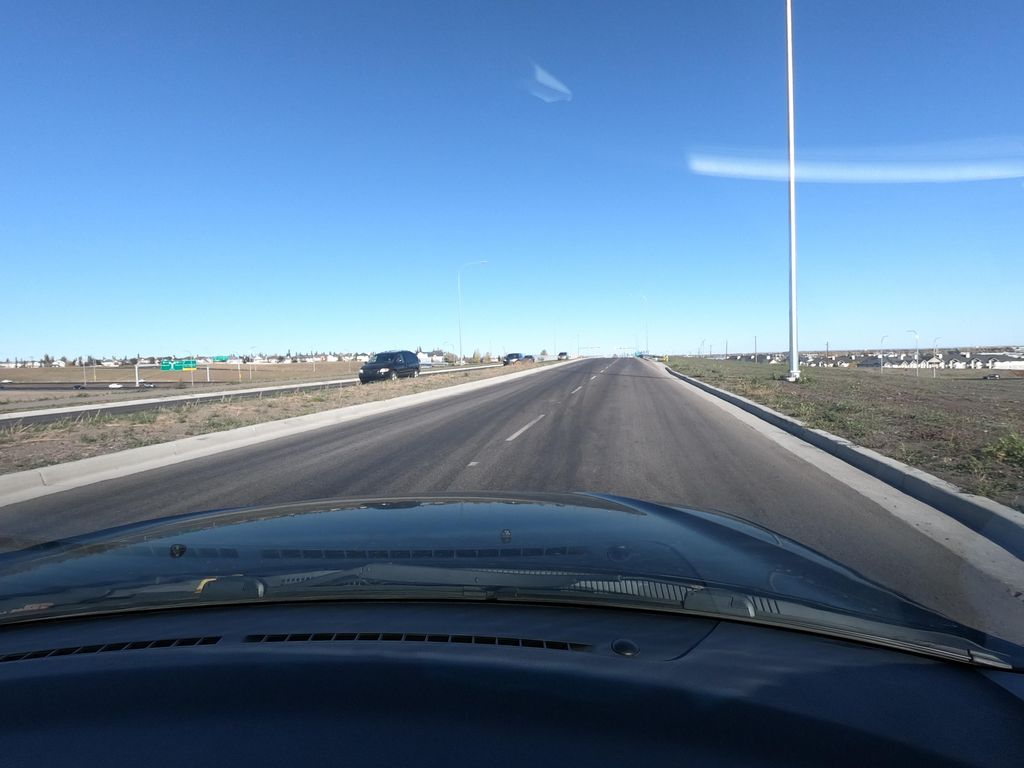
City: calgary